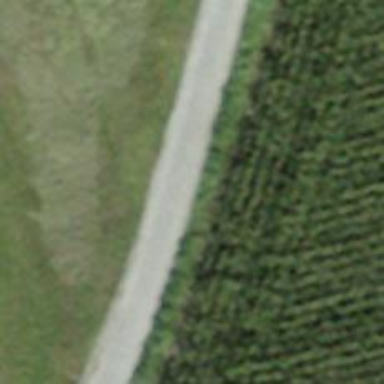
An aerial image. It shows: Track with compacted grade2 surface.